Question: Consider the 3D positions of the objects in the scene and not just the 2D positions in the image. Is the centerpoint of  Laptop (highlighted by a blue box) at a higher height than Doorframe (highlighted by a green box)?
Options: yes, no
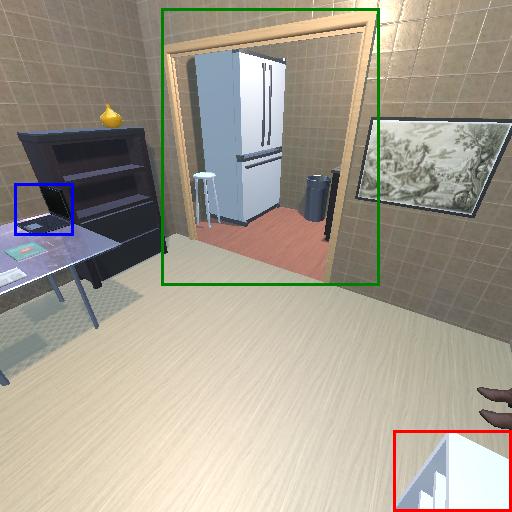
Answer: yes